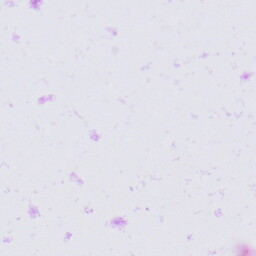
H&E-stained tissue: Prostate